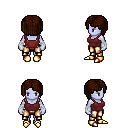
a pixel art fantasy rpg character, female body template, dark elf, purple skin, maroon pirate shirt, gold greaves, brown pageboy hairstyle, white cloth bandages, gold boots, four views (front, back, left, right), 2x2 character sprite sheet, small pixel art, hard edges, no anti-aliasing